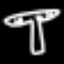
Label: mushroom